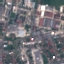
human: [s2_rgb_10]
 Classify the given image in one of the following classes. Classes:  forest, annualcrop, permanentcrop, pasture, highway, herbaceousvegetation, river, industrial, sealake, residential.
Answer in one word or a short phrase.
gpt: Industrial